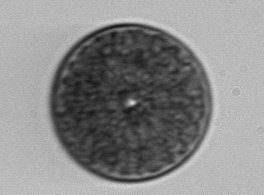
Label: Coscinodiscus